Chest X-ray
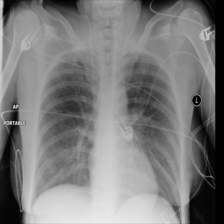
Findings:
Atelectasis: negative
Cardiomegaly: negative
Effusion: negative
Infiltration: negative
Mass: negative
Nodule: negative
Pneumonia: negative
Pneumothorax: negative
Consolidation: negative
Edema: negative
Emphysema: negative
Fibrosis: negative
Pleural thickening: negative
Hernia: negative